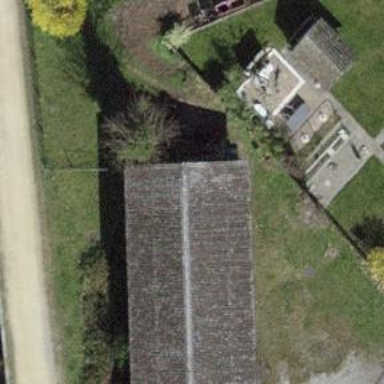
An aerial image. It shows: Building with tiled roof.